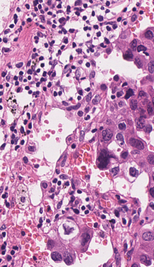
Tumor epithelial tissue: yes
Tumor-associated stroma tissue: yes
Normal tissue: no